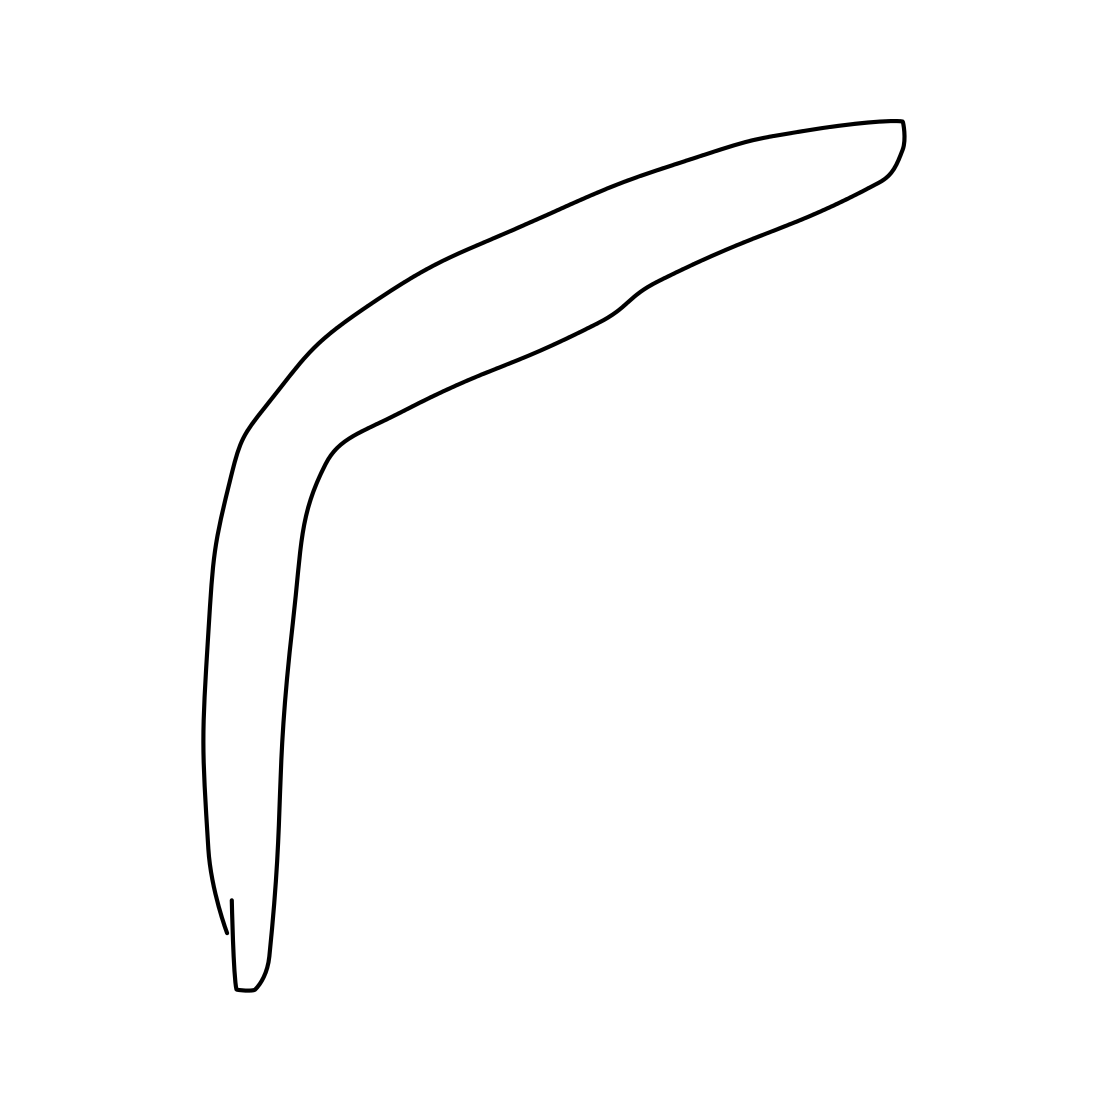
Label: boomerang